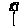
Label: flower